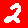
Digit: 2